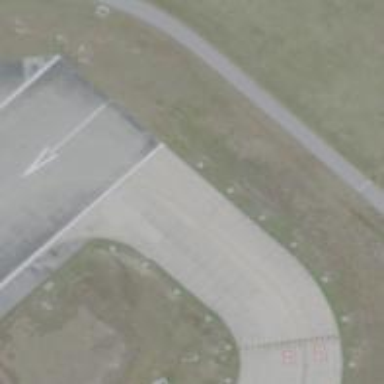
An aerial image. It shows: View of taxiway at the airport.